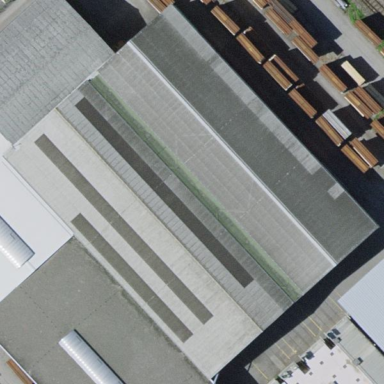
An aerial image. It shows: Industrial building.